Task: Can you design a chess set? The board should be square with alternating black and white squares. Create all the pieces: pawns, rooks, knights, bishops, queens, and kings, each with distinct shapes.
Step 1962:
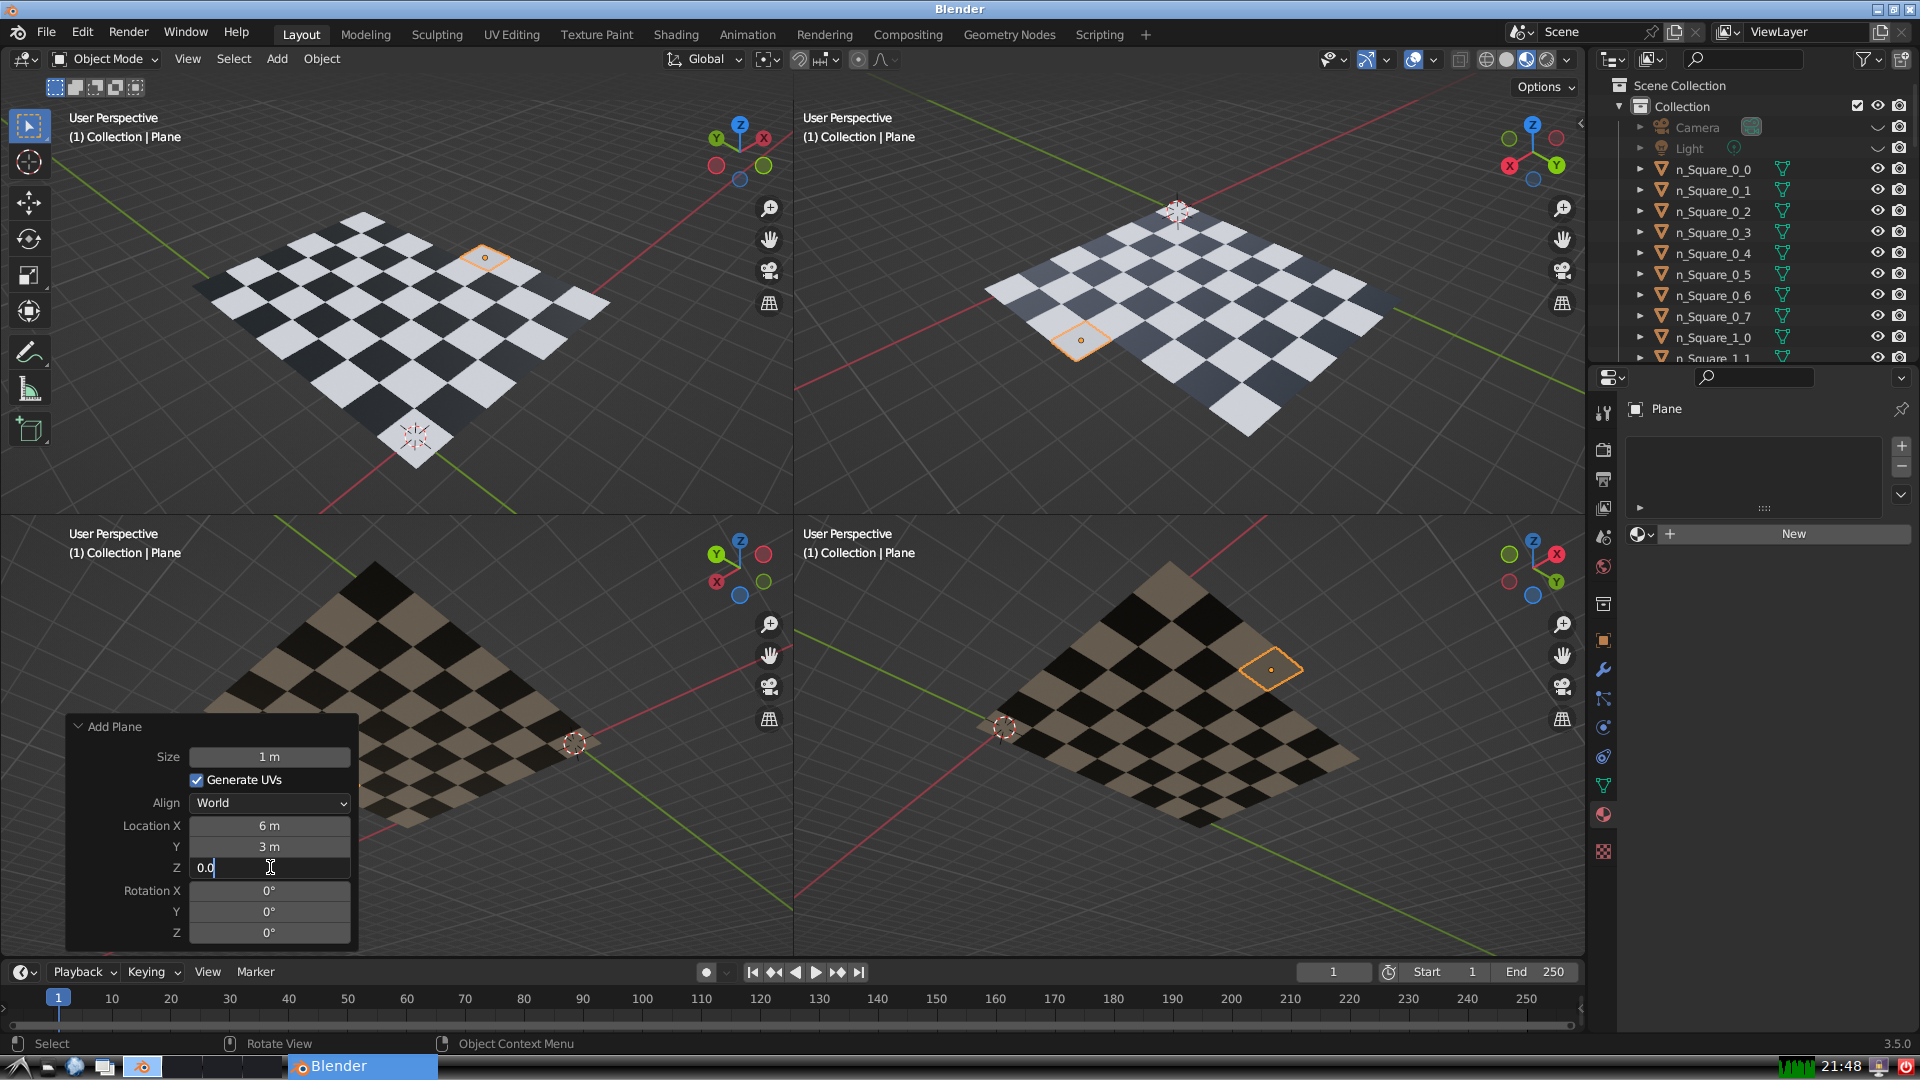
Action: {"key_press": ['Return']}